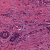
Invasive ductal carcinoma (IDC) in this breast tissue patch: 1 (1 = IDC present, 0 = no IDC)